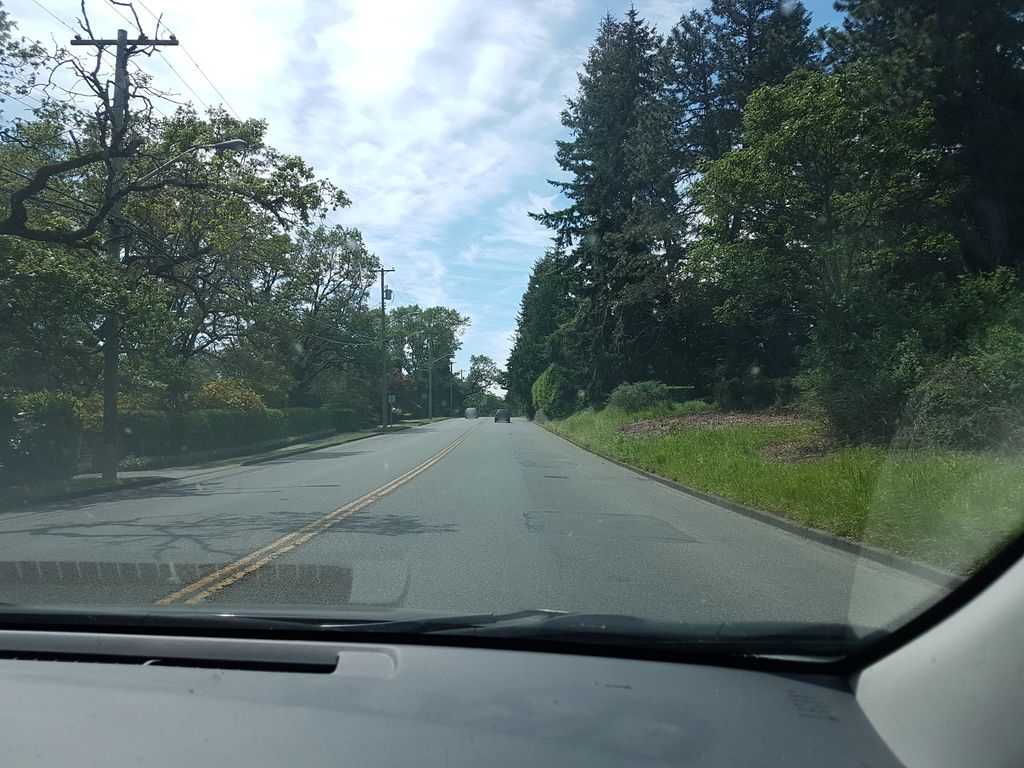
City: victoria